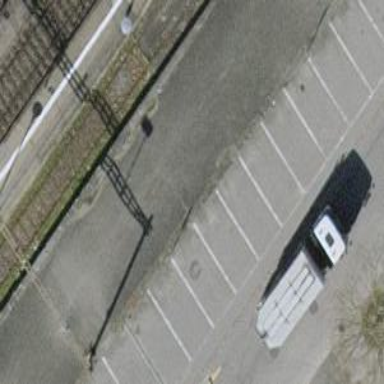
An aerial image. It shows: Asphalt parking aisle along service road.